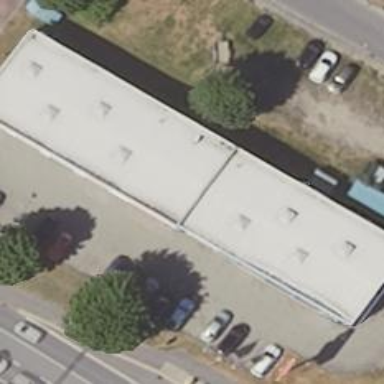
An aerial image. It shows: Commercial building housing car repair shop.